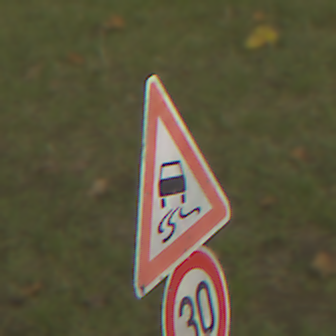
Verkehrszeichen: SchleuderOderRutschgefahr
Zusatzzeichen unten: Geschwindigkeit30
Umgebung: Outdoor, Suburban
Tageszeit: SunriseSunset
Wetter: PartlyCloudy
Licht: Natural
Jahreszeit: NotSpecified
Kontrast: MediumContrast